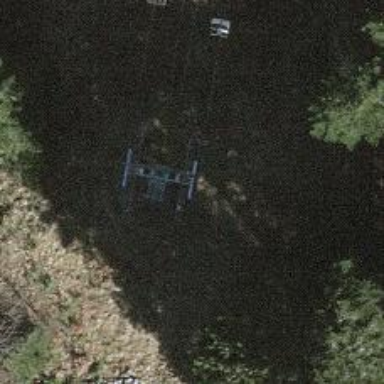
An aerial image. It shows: Pylon for aerialway.